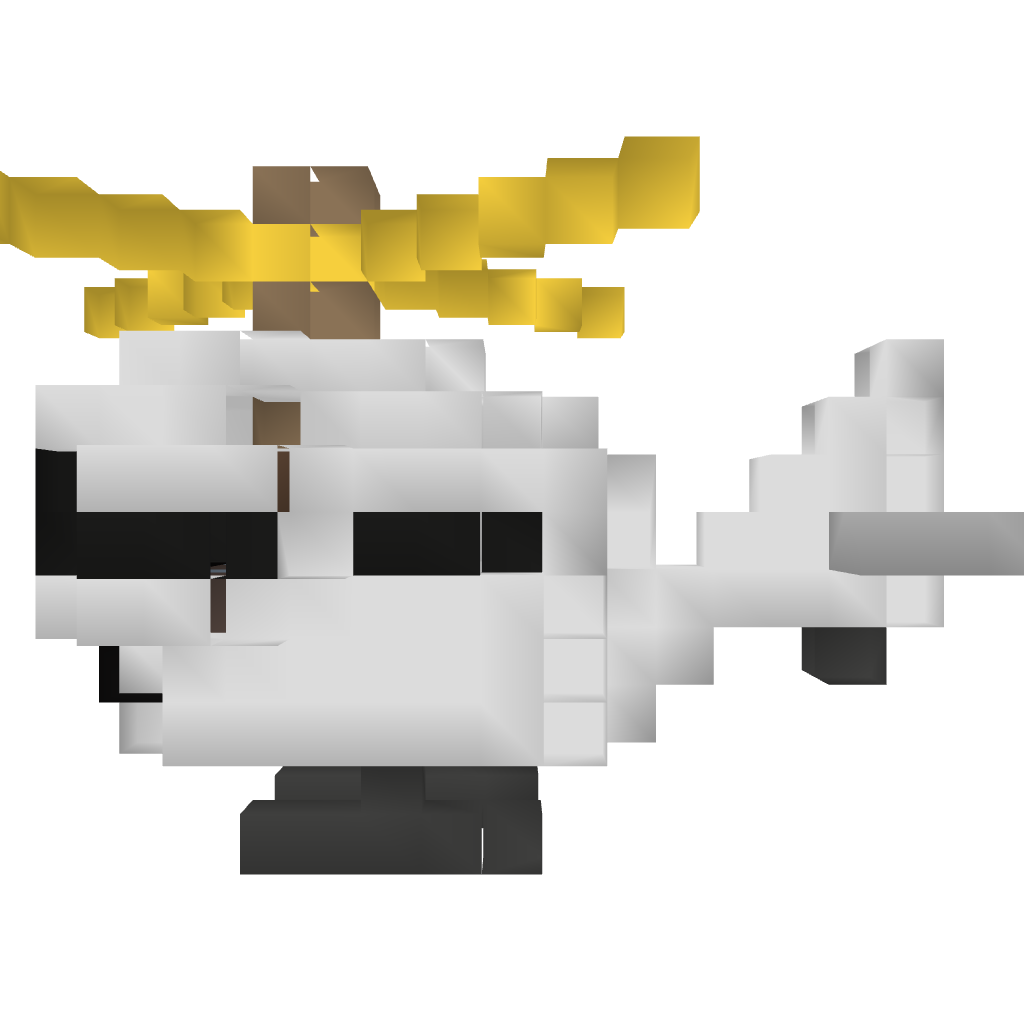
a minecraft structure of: Helicopter